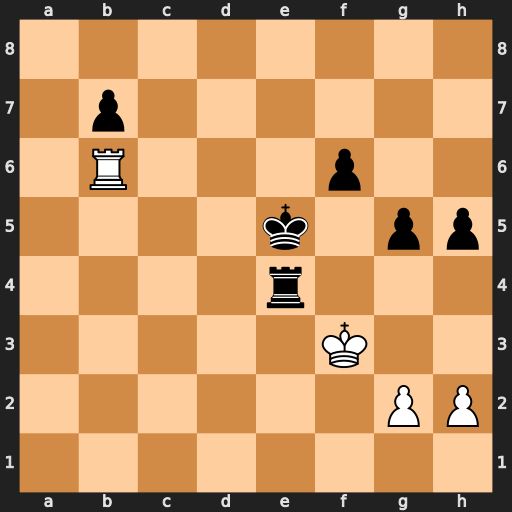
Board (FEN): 8/1p6/1R3p2/4k1pp/4r3/5K2/6PP/8
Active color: w
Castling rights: -
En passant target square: -
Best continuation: Rb5+ Kd4 Rb4+ Kd5 Rxe4